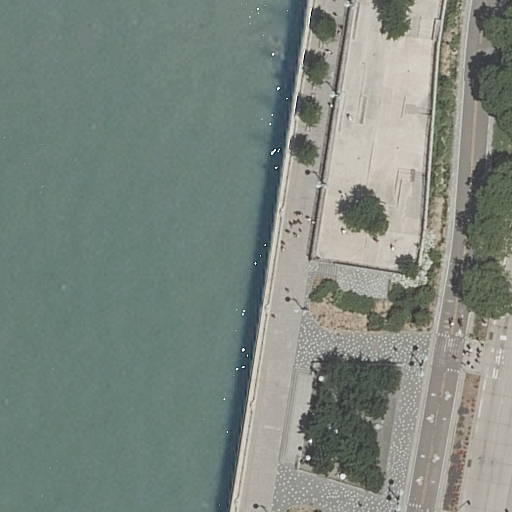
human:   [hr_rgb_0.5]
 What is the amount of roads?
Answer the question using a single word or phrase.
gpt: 6

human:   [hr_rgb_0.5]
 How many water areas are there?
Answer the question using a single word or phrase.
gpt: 1

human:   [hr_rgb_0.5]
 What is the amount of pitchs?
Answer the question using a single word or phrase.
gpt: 1

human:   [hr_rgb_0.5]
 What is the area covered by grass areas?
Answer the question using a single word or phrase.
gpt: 460m2

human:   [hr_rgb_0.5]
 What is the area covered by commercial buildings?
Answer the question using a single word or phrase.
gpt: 0m2

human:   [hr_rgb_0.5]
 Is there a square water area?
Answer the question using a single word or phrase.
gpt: no

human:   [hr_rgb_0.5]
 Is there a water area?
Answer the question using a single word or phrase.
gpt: yes

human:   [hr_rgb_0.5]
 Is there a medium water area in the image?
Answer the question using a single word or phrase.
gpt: no

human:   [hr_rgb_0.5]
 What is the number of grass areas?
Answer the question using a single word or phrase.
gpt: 3

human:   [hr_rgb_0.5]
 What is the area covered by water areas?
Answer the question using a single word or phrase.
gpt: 5553m2

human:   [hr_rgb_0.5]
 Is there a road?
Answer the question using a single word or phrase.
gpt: yes

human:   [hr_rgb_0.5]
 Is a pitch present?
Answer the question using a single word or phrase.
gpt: yes

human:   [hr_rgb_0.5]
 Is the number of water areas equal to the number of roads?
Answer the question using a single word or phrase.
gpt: no

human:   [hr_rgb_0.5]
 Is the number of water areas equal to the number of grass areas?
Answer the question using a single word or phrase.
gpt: no

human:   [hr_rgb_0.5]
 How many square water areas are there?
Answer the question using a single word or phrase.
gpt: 0

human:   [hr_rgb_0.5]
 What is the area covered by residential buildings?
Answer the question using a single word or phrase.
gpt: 0m2

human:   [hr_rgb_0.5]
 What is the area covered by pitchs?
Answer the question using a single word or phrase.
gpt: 260m2

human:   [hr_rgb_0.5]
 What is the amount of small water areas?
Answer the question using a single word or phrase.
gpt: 0

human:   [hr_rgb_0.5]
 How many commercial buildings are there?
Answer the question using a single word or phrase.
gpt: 0

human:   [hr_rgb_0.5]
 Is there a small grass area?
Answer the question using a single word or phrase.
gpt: yes

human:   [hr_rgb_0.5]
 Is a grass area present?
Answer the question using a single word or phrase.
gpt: yes

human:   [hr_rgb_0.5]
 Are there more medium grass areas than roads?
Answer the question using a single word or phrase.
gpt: no

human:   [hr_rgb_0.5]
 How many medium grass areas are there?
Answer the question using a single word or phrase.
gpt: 1

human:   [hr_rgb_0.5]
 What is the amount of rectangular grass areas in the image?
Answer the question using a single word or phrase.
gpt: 3

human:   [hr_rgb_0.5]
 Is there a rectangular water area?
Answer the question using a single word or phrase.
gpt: yes

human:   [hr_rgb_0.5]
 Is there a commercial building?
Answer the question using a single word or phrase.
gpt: no

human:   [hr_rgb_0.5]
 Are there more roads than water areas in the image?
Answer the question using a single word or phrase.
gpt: yes

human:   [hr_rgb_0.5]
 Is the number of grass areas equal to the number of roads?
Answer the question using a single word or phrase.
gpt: no

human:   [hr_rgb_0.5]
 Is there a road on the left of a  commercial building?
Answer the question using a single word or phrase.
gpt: no

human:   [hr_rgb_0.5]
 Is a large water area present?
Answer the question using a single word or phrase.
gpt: yes

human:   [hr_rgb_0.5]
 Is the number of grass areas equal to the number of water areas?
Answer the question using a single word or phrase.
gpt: no

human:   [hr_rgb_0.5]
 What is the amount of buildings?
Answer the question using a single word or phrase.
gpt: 0

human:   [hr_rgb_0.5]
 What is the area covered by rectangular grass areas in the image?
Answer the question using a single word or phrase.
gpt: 460m2

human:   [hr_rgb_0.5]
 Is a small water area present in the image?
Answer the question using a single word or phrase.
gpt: no

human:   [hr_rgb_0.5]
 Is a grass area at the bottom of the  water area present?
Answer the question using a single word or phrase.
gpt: yes

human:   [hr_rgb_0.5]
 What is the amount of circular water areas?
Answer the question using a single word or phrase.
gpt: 0

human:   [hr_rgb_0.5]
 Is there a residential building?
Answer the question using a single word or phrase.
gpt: no

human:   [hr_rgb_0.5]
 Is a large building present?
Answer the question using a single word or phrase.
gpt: no

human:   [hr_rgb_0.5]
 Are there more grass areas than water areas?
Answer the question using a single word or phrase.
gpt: yes

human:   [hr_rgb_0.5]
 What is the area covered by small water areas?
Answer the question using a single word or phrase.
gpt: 0m2

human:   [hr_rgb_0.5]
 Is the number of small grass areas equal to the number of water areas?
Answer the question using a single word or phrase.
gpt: no

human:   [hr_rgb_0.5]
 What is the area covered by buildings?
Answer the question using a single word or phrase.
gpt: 0m2

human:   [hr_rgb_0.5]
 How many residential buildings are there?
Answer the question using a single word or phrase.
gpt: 0

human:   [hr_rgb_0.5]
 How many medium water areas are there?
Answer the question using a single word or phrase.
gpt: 0

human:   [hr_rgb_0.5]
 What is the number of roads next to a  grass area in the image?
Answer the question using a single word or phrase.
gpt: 6

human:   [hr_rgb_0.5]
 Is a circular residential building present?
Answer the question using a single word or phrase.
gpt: no

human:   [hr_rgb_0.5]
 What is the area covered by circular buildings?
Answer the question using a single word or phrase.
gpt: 0m2

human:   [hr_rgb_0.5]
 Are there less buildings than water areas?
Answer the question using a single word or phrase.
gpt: yes

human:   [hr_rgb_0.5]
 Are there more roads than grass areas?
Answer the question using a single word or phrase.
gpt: yes

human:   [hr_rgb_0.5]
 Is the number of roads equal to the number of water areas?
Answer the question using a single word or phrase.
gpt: no

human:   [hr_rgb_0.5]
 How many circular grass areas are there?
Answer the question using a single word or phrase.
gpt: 0

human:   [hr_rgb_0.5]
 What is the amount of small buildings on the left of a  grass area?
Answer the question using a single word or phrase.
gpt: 0

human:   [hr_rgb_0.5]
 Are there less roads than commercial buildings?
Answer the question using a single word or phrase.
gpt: no

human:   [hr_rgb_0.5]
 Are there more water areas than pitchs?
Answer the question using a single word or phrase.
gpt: no

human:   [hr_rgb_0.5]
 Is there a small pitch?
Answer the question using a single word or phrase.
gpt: no

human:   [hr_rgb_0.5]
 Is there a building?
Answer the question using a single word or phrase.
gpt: no

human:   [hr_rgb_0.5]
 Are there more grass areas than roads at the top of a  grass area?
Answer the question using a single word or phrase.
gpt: yes

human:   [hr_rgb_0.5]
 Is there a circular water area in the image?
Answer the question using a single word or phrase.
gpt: no

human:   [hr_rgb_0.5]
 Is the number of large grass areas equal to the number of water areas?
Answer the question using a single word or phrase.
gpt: no

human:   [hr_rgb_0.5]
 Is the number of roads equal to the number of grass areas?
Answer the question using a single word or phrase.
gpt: no

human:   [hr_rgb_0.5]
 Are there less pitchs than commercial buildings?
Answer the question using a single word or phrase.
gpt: no

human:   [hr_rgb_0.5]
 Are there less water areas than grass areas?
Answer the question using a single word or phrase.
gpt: yes

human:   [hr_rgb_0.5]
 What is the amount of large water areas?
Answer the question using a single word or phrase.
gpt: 1

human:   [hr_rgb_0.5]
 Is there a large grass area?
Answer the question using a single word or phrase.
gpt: no